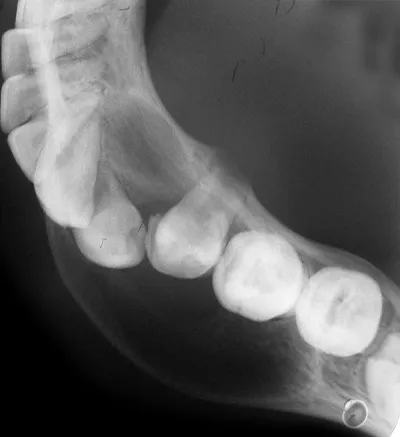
Occlusal radiograph showing buccal cortical plate expansion in relation to 75.
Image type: radiology (x_ray)